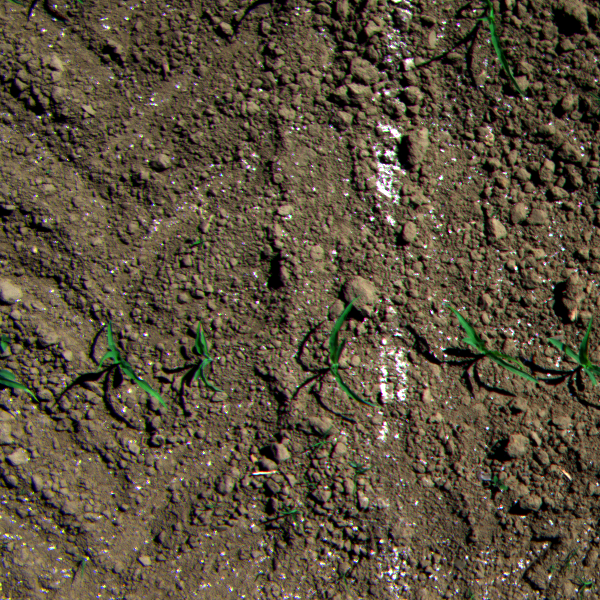
Acquisition date: 2023-05-30
Tile: 0150
Annotated plant instances:
label: maize
label: maize
label: maize
label: maize
label: maize
label: amaranth
label: barnyard_grass
label: barnyard_grass
label: amaranth
label: amaranth
label: weed_other
label: amaranth
label: barnyard_grass
label: barnyard_grass
label: weed_other
label: barnyard_grass
label: amaranth
label: maize
label: weed_other
label: maize
label: amaranth
label: barnyard_grass
label: weed_other
label: weed_other
label: maize